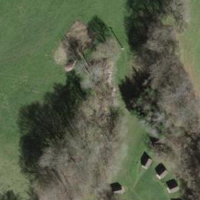
EUNIS habitat code: 24
Species observed at this site:
Helicodonta obvoluta